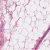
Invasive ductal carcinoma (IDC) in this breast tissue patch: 0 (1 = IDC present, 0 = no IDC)